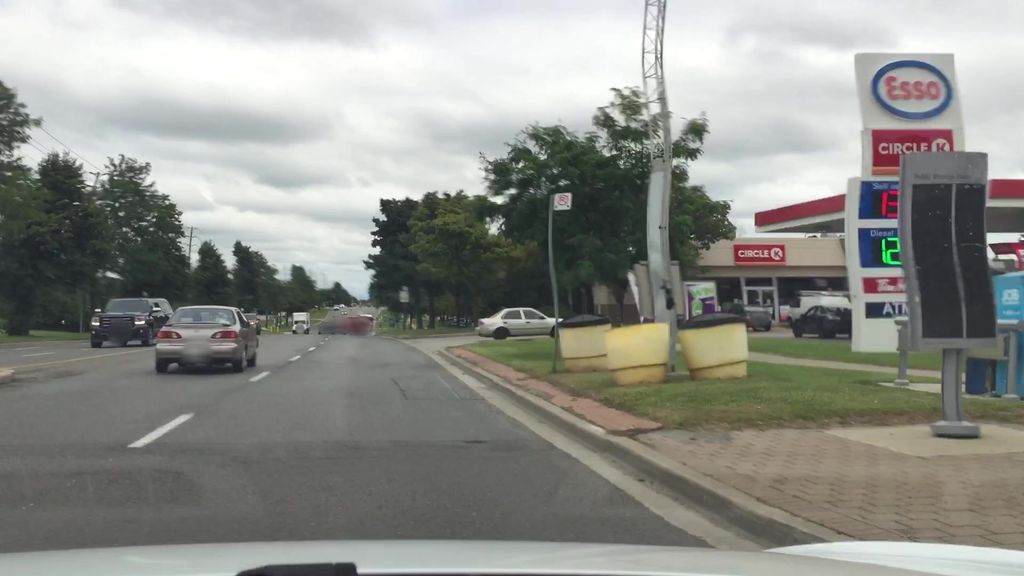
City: toronto